Aerial crown-view tile of a tropical tree (Barro Colorado Island, Panama), acquired 20241112:
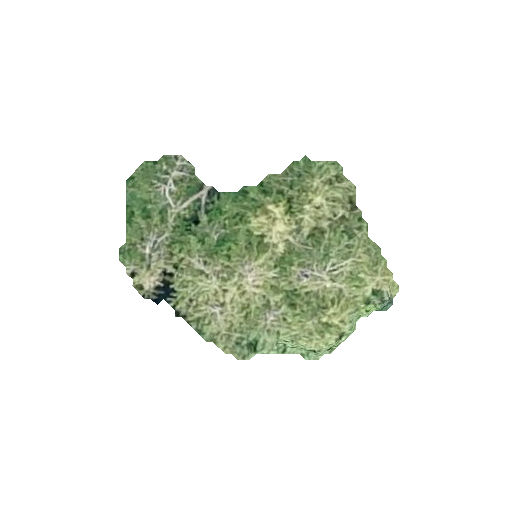
Species: Quararibea stenophylla
GBIF accepted scientific name: Quararibea stenophylla
Crown area: 62.51 m²